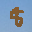
Label: 8